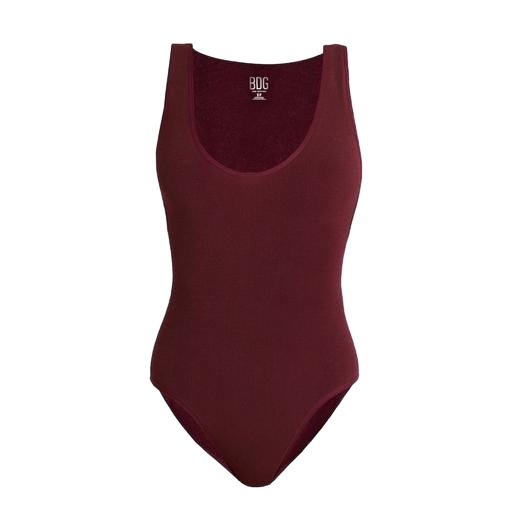
red perfect scoop neck tank, slim scoop tank, burgundy and black slim fit tank top, white background